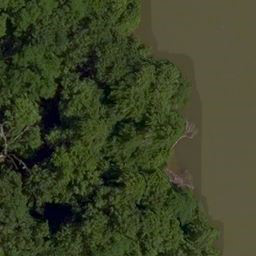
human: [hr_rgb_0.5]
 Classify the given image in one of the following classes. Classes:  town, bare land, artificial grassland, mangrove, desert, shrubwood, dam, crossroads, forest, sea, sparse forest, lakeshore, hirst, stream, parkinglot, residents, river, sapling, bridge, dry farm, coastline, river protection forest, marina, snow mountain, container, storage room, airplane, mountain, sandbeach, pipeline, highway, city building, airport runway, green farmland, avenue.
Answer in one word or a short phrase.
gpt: river protection forest